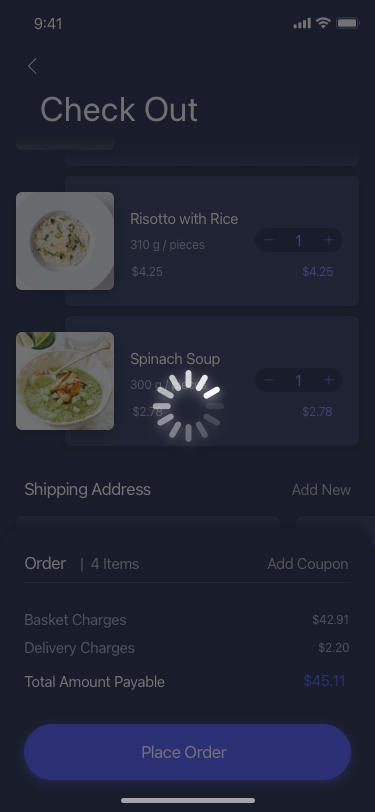
Text in this UI design:
**** 4873
**** 9999
Add New
Payment Metod
123 Nevsky Pr.
St. Petesburg
88 Lermontova St.
St. Petesburg
Add New
Shipping Address
$2.78
300 g / pieces
$2.78
Spinach Soup
$4.25
310 g / pieces
$4.25
Risotto with Rice
$17.94
454 g / pieces
$35.88
Red Stake
Check Out
Order
Add Coupon
Place Order
Total Amount Payable
Delivery Charges
Basket Charges
|  4 Items
$42.91
$2.20
$45.11